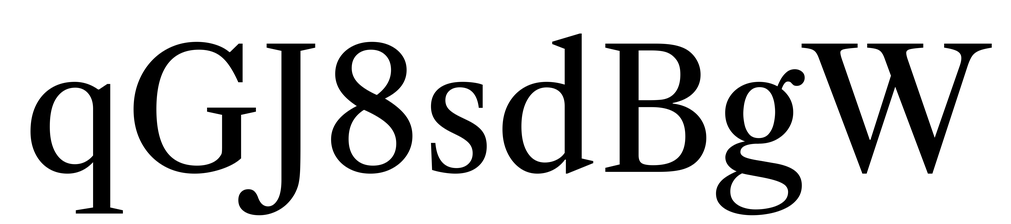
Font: LibreCaslonText_Regular